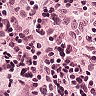
Metastatic tissue present: no